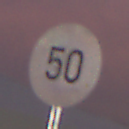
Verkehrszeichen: Geschwindigkeit50
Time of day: SunriseSunset
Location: Outdoor (Urban)
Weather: PartlyCloudy
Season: NotSpecified
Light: Artificial